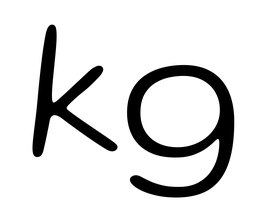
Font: Gluten_ExtraLight